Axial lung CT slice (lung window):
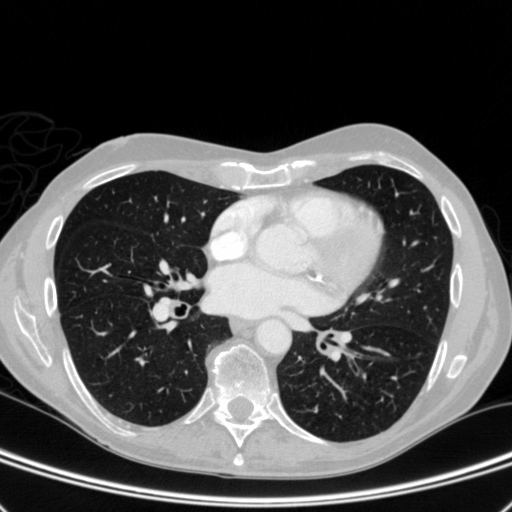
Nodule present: no